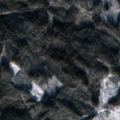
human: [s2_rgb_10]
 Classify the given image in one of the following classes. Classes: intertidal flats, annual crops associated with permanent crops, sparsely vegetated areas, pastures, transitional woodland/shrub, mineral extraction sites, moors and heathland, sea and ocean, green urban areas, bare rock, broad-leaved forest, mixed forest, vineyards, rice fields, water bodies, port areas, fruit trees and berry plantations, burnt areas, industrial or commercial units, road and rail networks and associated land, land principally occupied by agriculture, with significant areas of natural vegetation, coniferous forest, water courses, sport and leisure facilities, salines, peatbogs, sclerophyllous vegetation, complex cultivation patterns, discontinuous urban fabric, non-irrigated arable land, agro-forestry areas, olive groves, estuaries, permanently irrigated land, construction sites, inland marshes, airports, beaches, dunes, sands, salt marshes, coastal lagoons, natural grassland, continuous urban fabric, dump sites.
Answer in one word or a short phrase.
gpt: non-irrigated arable land, coniferous forest, mixed forest, transitional woodland/shrub